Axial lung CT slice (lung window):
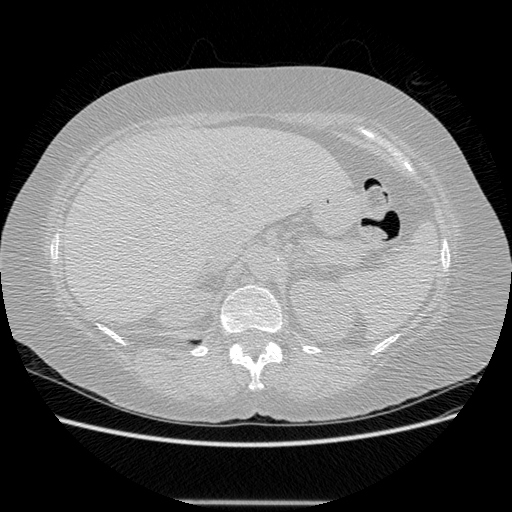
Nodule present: no